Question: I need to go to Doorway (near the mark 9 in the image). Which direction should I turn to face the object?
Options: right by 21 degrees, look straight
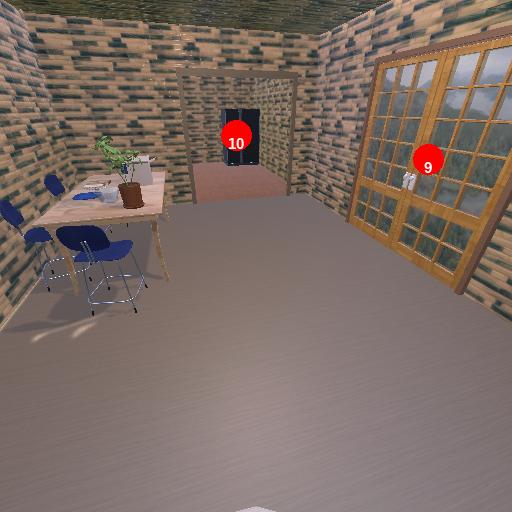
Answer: right by 21 degrees